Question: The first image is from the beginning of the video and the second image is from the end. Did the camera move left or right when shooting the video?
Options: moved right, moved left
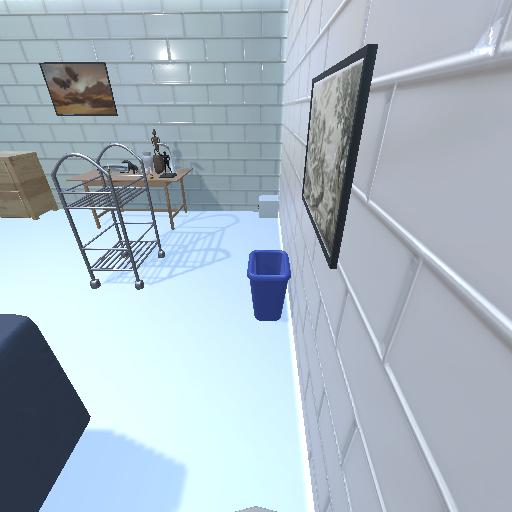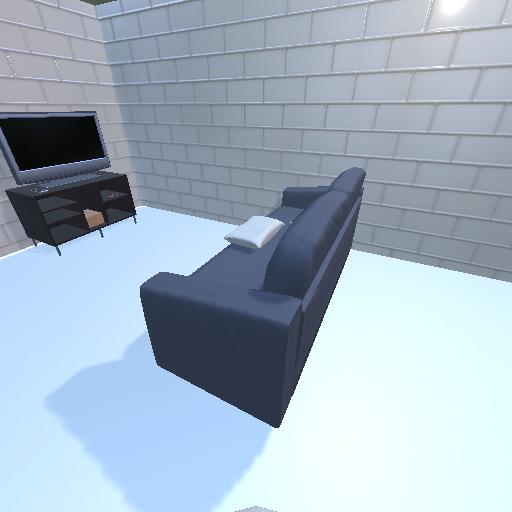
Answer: moved right